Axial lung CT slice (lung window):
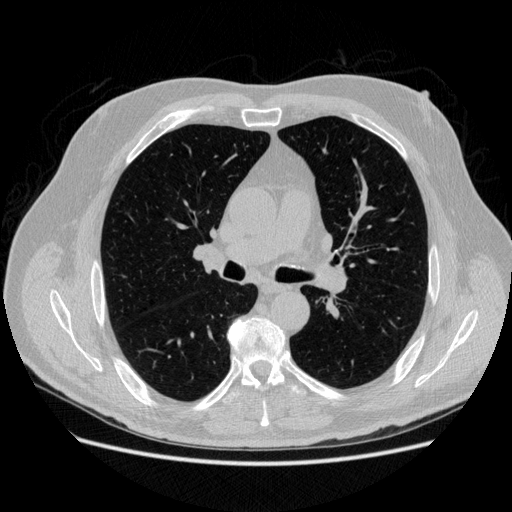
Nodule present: no